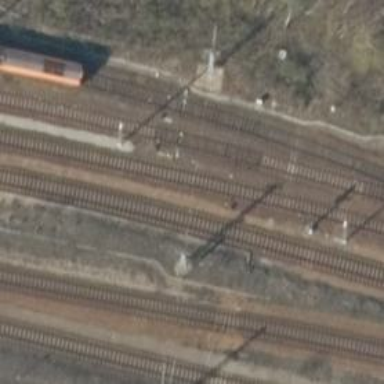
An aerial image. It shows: Railway signal positioned in the track.